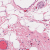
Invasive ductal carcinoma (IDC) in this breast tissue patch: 0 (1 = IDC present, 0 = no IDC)